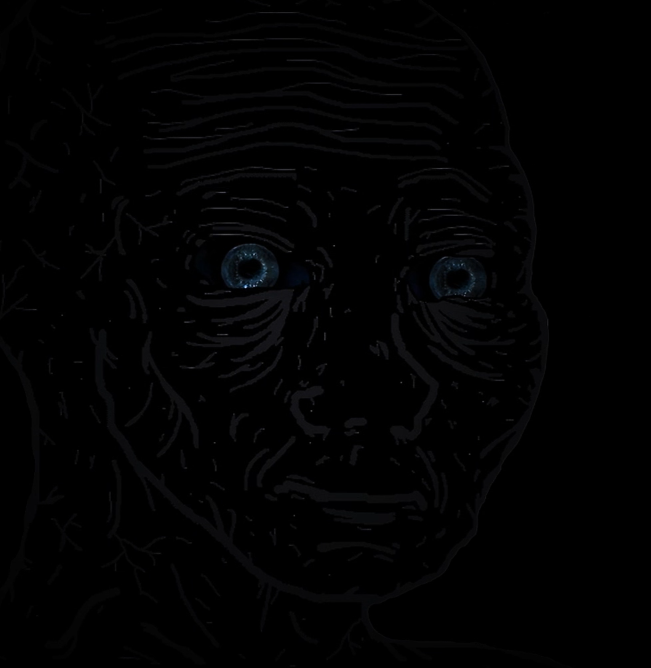
Label: 5_Wojak_with_Background